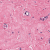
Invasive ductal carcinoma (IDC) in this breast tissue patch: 0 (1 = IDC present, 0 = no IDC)